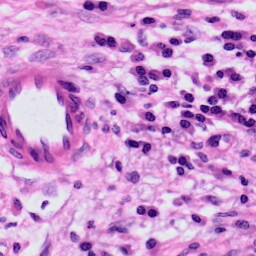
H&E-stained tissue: Skin